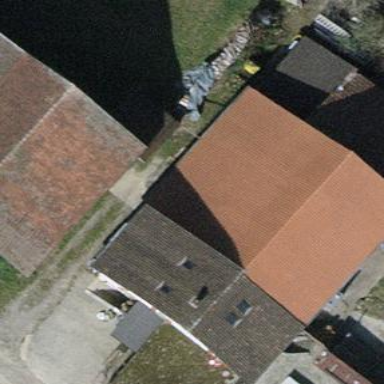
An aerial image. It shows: Building with tile roof.